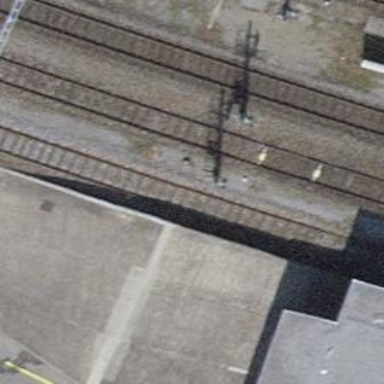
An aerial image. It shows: Railway signal.